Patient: sex M, age 45
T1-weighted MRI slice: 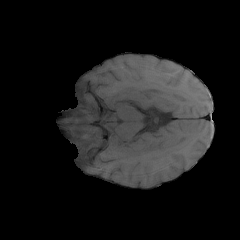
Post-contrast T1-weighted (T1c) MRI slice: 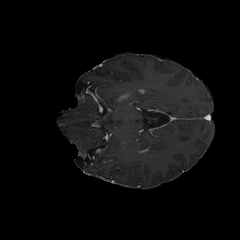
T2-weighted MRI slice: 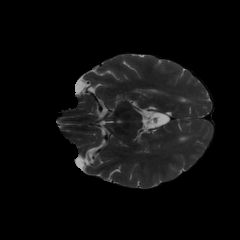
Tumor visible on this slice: no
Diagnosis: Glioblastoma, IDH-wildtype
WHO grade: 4